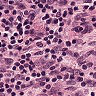
Metastatic tissue present: no